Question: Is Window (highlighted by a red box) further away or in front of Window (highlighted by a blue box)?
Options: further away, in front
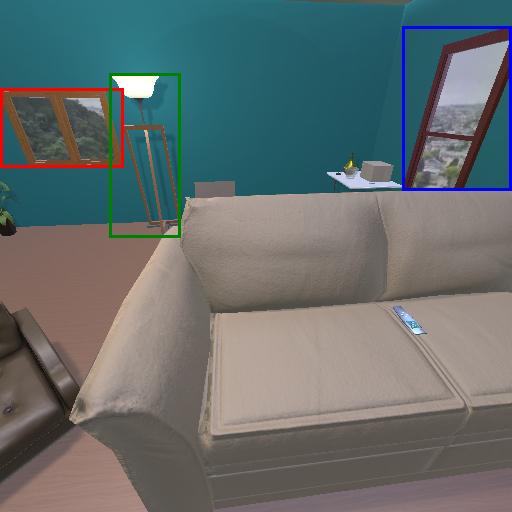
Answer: further away